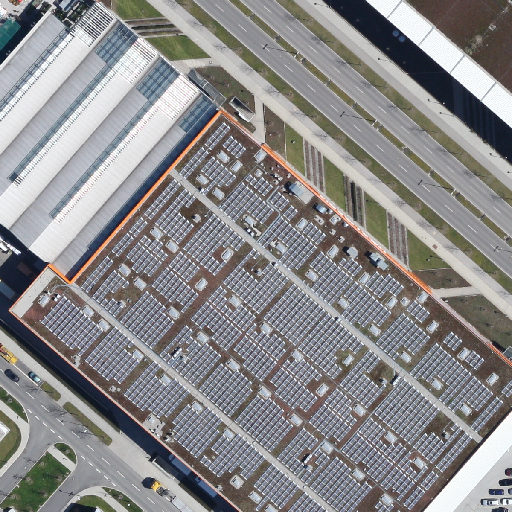
Referring expression: light-duty vehicle